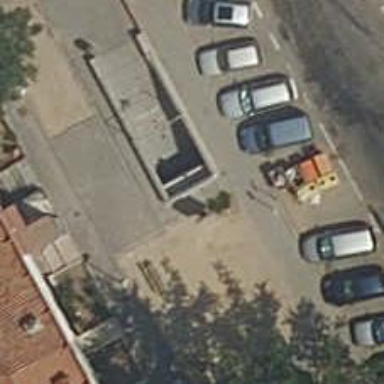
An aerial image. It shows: Set of concrete steps.